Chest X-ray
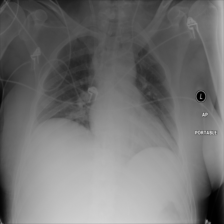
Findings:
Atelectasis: negative
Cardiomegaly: negative
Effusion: negative
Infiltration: negative
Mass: negative
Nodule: negative
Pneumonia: negative
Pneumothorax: negative
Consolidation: negative
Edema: negative
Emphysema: negative
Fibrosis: negative
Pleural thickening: negative
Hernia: negative